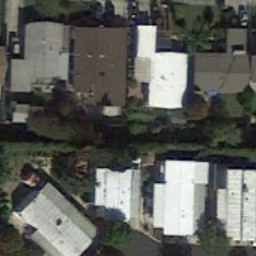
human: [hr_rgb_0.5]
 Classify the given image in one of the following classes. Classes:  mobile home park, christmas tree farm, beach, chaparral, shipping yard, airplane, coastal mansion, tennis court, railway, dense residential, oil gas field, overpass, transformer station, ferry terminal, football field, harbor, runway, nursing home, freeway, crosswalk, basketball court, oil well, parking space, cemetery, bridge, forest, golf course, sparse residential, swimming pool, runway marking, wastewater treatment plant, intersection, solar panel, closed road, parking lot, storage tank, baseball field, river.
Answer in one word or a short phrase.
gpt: mobile home park